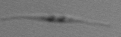
Label: Cylindrotheca